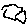
Label: cloud